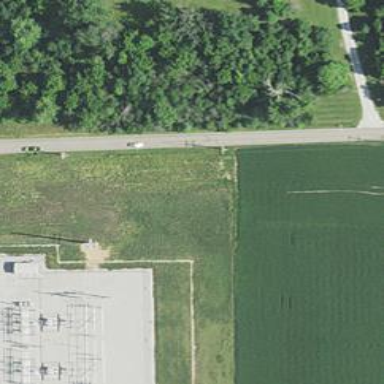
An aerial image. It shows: Power substation.